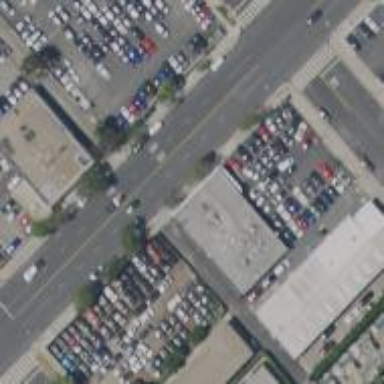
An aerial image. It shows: Asphalt road surrounded by retail establishments. The road is classified as primary highway.